Interaction volume radius: 5 \u00c5
Interaction volume height: 30 \u00c5
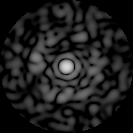
Disorder parameter: 0.8349